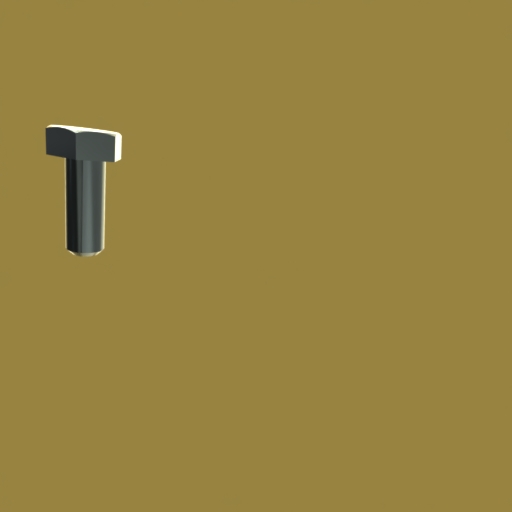
Label: bolt